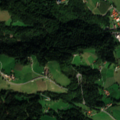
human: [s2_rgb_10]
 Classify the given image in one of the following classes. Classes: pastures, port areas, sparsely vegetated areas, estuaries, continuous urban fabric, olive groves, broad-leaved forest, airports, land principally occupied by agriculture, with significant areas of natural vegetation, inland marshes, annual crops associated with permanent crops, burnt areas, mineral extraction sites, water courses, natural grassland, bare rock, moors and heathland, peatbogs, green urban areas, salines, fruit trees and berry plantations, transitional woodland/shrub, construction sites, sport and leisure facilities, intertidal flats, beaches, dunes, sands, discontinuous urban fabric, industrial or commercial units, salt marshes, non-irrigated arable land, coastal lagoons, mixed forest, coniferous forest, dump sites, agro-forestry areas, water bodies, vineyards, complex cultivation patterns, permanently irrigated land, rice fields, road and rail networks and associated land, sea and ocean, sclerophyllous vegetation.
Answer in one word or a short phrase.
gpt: discontinuous urban fabric, pastures, broad-leaved forest, mixed forest